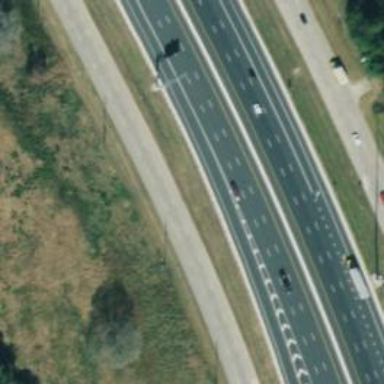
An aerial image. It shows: Motorway junction.